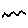
Label: zigzag